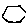
Label: hexagon